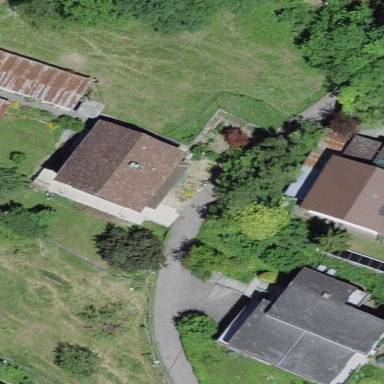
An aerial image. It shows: Residential building.